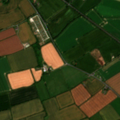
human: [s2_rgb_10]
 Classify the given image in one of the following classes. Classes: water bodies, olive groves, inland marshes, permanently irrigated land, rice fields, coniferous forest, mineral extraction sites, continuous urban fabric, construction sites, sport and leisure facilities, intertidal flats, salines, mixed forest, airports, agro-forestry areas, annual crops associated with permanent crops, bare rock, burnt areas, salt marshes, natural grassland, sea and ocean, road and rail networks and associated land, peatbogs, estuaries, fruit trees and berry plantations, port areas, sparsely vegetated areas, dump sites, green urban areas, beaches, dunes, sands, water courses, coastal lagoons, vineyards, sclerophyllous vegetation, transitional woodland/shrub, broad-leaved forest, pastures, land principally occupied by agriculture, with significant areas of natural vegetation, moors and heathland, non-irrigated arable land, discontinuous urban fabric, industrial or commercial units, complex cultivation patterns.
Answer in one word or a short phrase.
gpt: non-irrigated arable land, land principally occupied by agriculture, with significant areas of natural vegetation